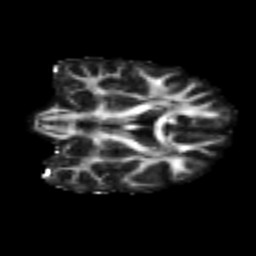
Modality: FA
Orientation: coronal
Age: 22
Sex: female
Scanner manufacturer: siemens
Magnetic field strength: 3 T
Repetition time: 2.3 s
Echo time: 0.085 s